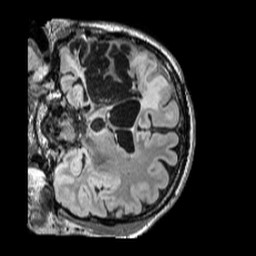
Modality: FLAIR
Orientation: coronal
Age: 40
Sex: male
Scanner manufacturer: siemens
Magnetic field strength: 3 T
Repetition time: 5 s
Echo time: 0.387 s